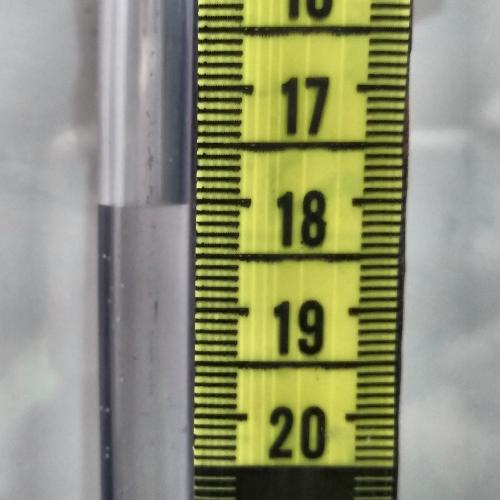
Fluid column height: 18.0 cm